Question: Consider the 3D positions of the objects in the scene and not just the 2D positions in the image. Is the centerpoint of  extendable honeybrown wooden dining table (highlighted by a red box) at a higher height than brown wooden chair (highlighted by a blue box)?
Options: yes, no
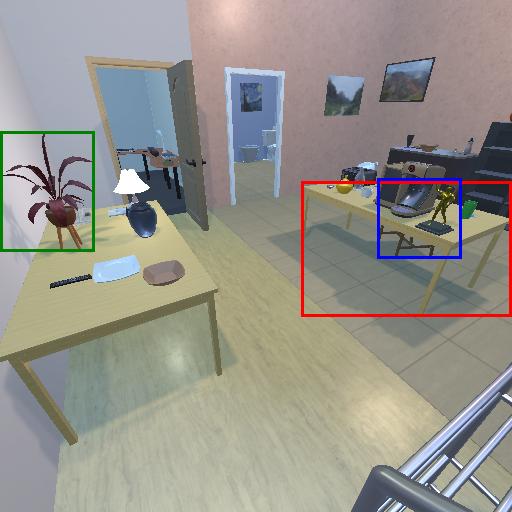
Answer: yes